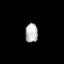
Tissue: lung
Cell type: T cells
Senescence score: 0.2154
Nuclear area (px): 238
Mean DAPI intensity: 181.836